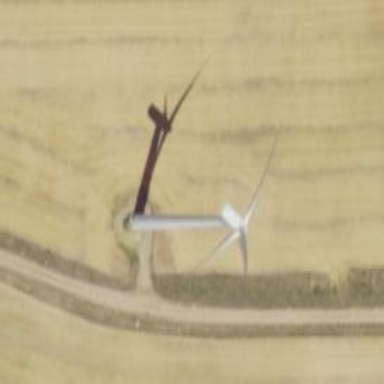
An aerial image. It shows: Wind generator powered by horizontal axis wind turbine.